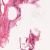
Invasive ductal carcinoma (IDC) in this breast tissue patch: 0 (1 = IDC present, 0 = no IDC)